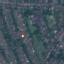
Label: Residential